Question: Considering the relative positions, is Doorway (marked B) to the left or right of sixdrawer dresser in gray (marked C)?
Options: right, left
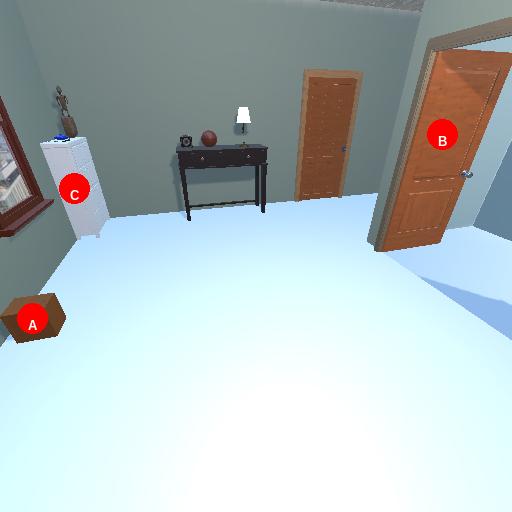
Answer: right